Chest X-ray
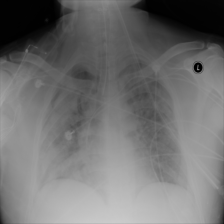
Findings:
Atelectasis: negative
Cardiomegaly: negative
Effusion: negative
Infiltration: positive
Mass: negative
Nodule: negative
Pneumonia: negative
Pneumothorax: negative
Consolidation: negative
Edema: negative
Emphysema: negative
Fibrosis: negative
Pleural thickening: negative
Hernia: negative